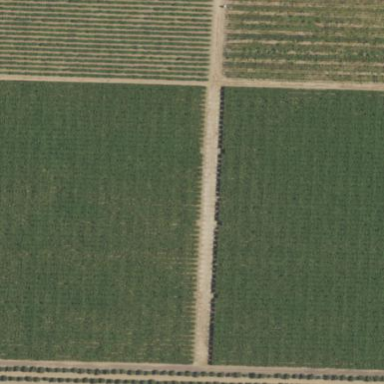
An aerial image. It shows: Vineyard.